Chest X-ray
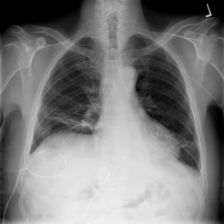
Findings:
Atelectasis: positive
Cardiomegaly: negative
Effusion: positive
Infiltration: negative
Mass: negative
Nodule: negative
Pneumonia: negative
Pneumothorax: negative
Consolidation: negative
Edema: negative
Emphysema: negative
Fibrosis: positive
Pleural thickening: negative
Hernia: negative